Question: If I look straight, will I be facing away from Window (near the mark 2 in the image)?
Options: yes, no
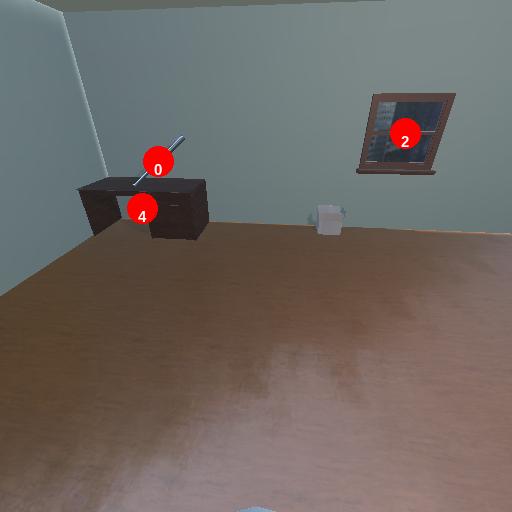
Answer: yes